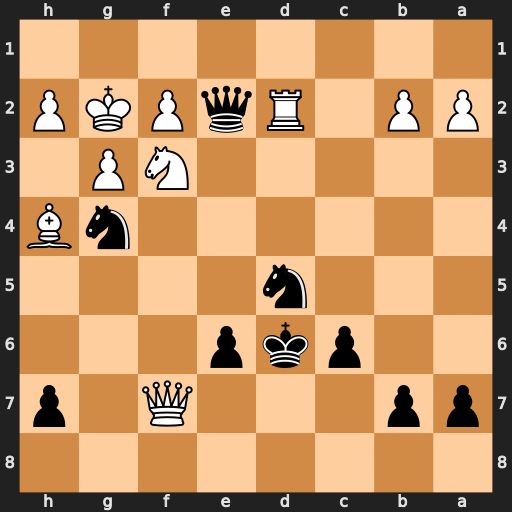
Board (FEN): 8/pp3Q1p/2pkp3/3n4/6nB/5NP1/PP1RqPKP/8
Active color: b
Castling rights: -
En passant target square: -
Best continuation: Ne3+ Kh1 Qf1+ Ng1 Qg2#